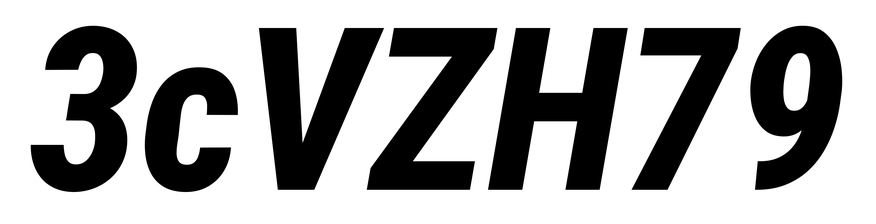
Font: Roboto-Italic_Condensed_ExtraBold_Italic